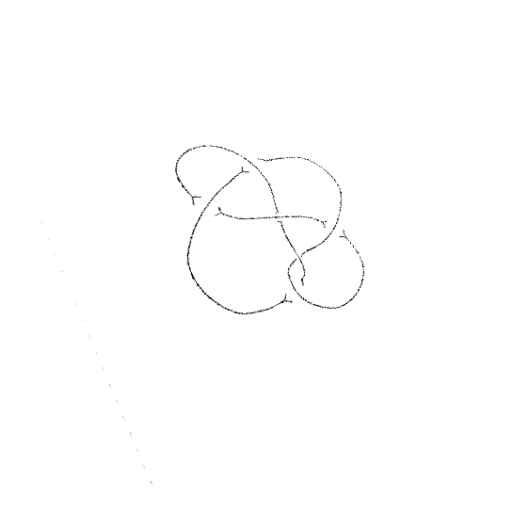
Crossing number: 6